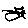
Label: cat